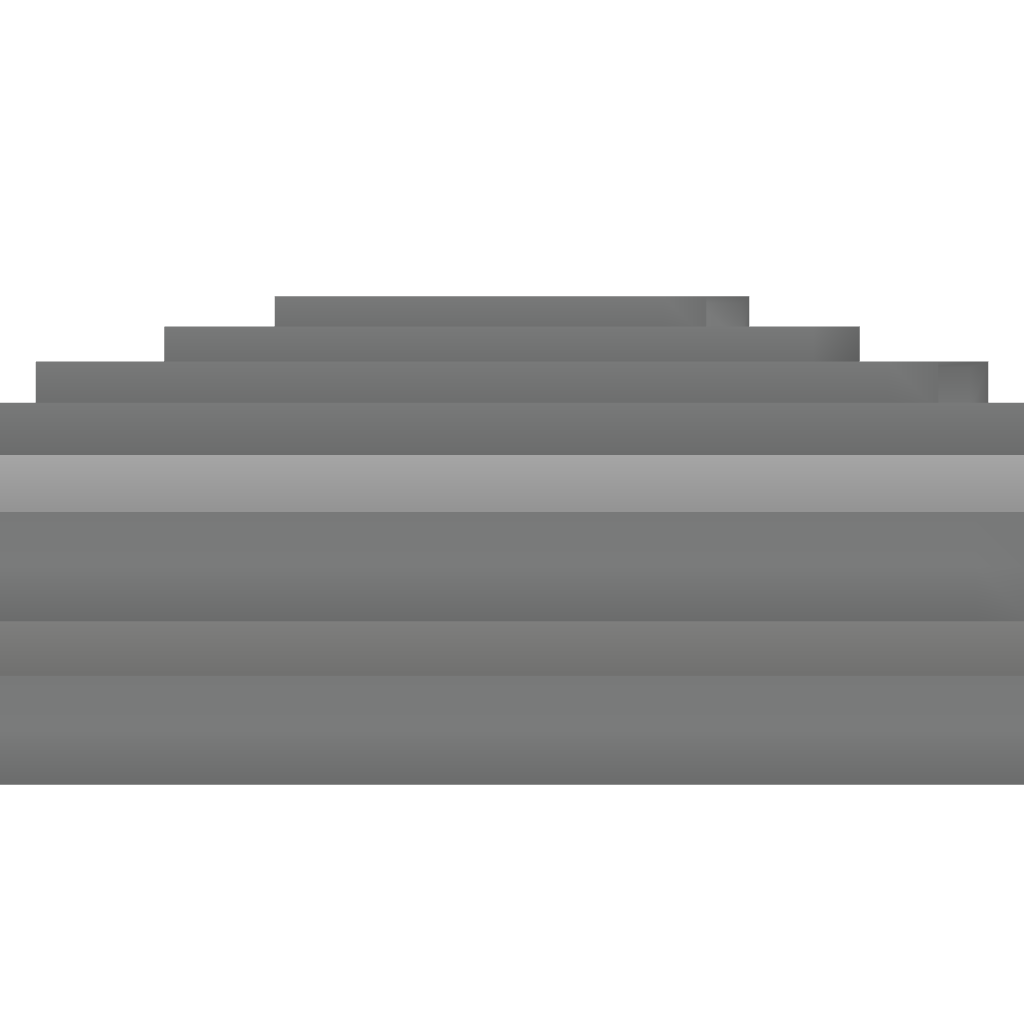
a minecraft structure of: Server Bank